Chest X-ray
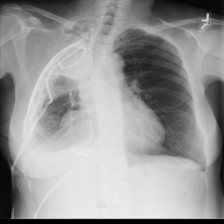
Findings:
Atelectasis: negative
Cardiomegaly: negative
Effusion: negative
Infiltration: negative
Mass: negative
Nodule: negative
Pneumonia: negative
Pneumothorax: negative
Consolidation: negative
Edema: negative
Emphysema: negative
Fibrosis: negative
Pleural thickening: negative
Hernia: negative